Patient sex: M
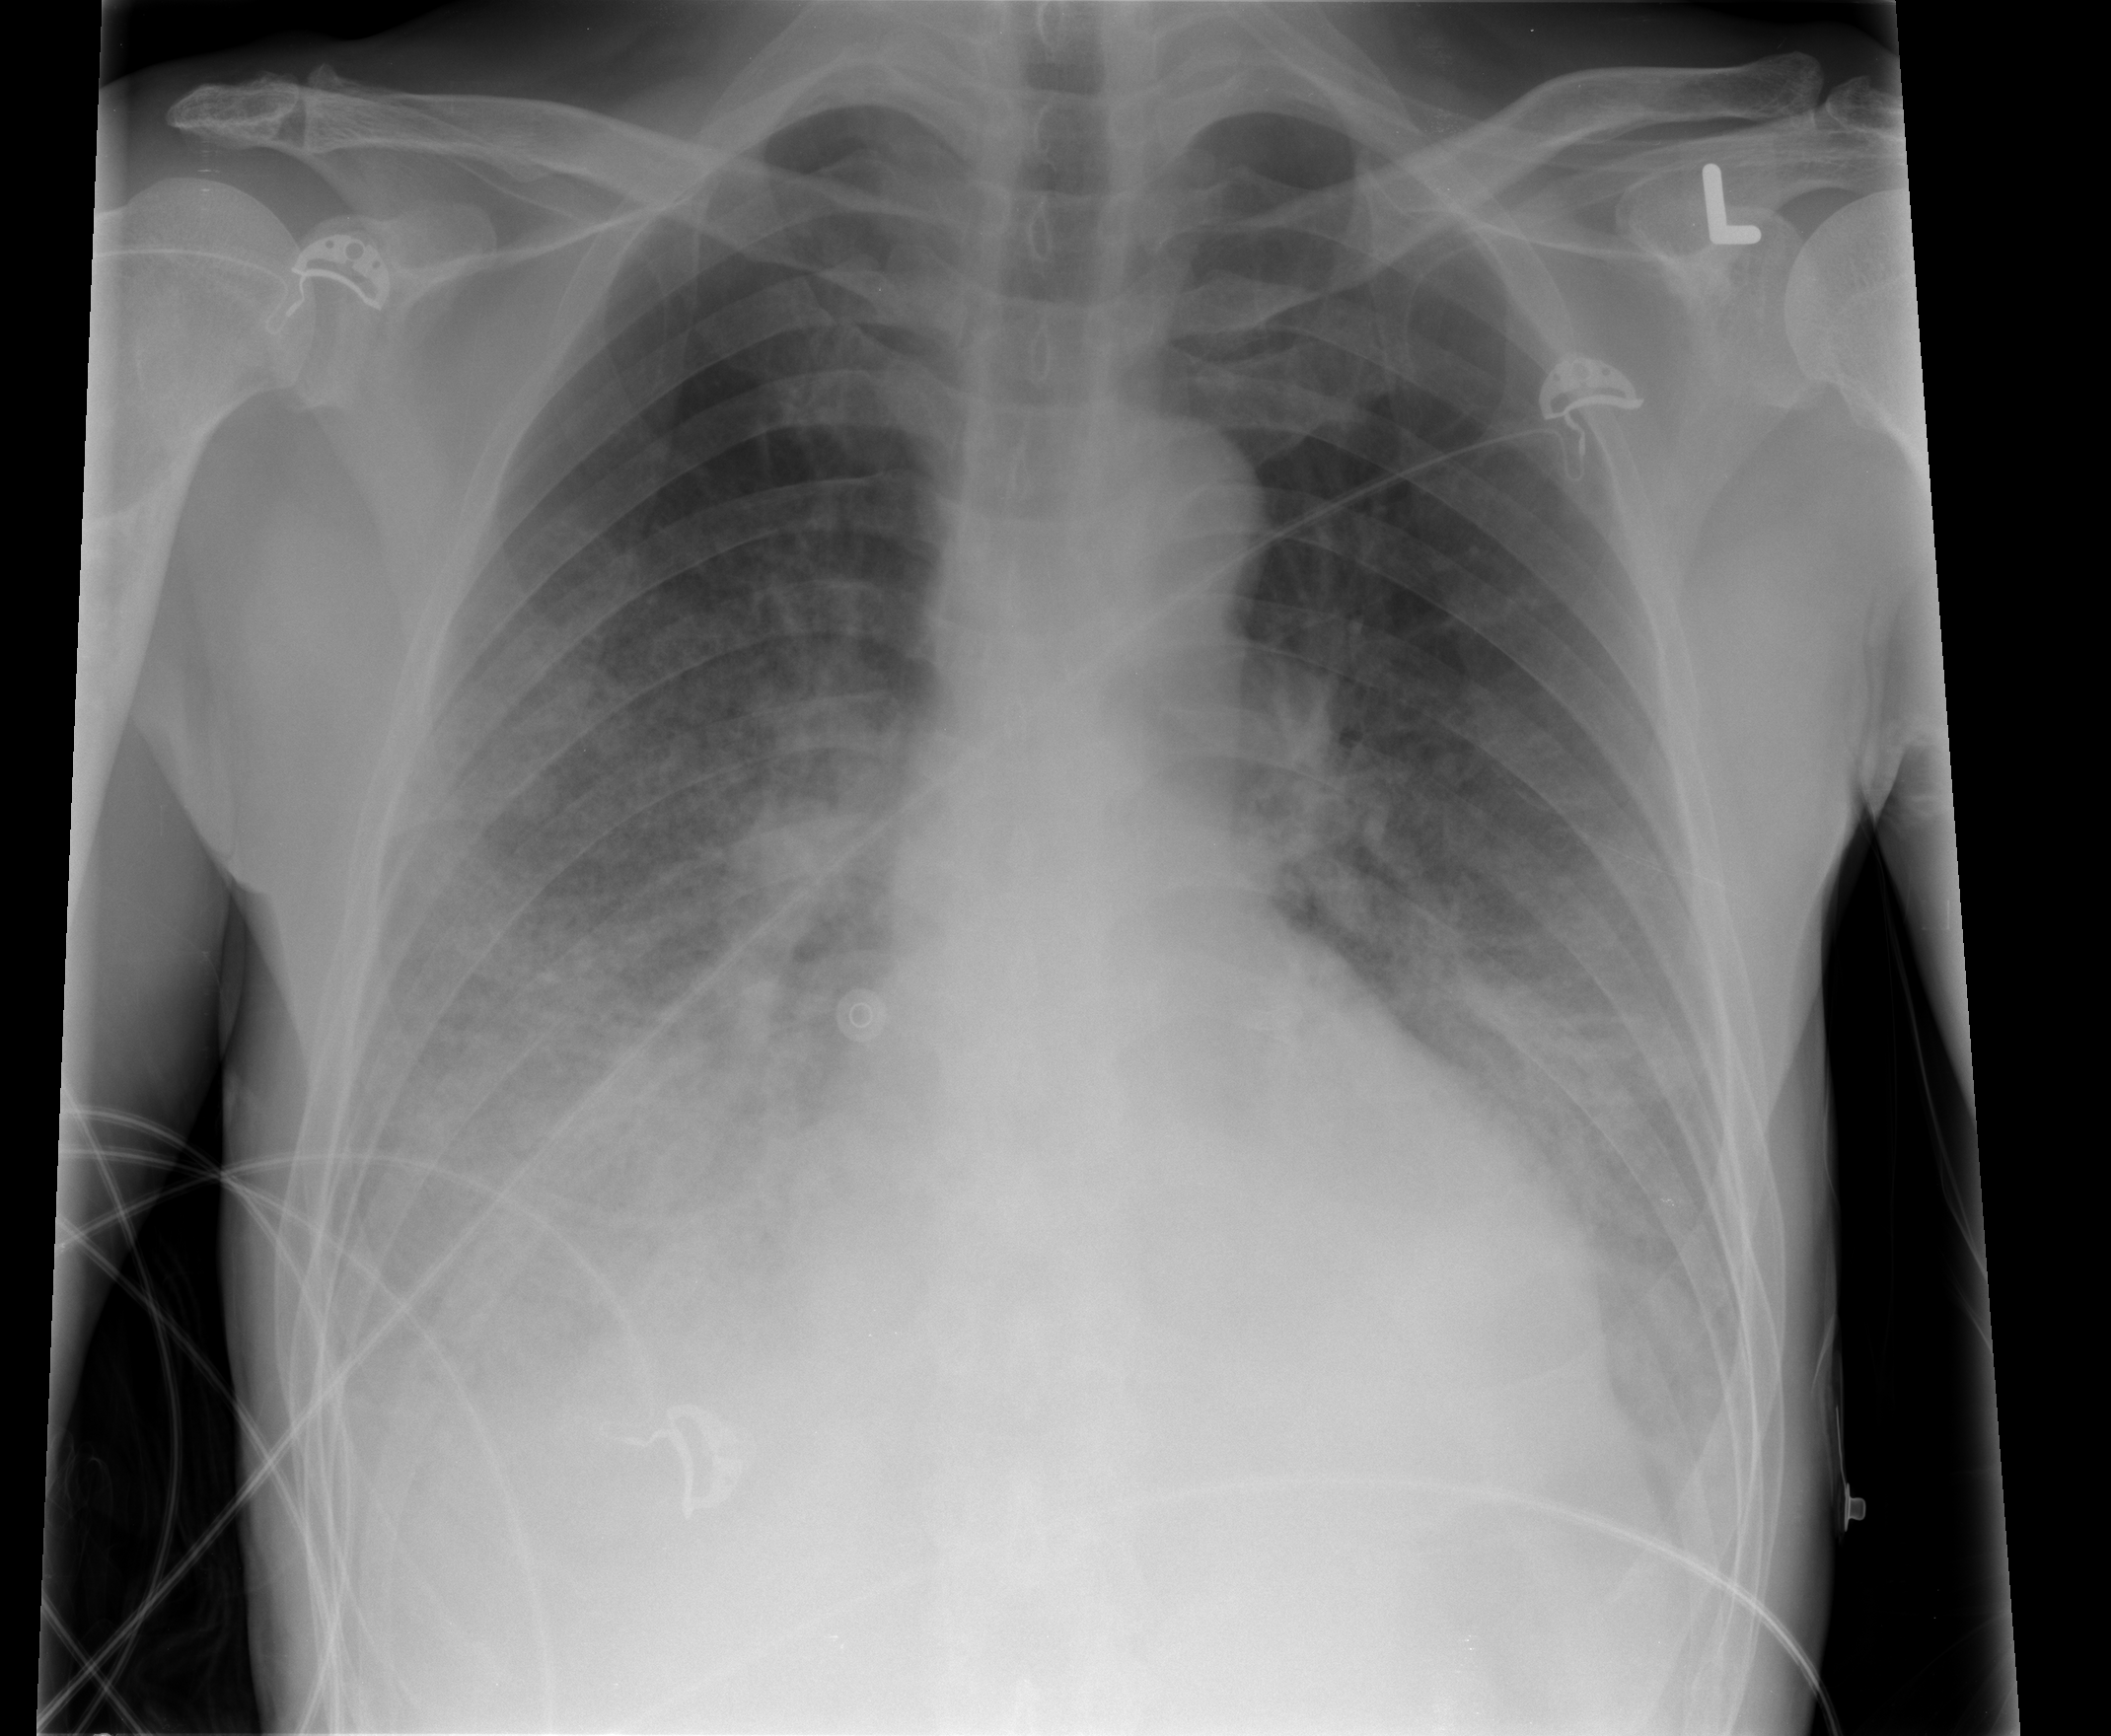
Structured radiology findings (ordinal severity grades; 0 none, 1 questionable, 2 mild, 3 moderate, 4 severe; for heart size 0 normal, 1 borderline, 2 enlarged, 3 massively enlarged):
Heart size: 0
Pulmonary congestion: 0
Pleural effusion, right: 2
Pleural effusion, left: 1
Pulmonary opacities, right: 3
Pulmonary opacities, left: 3
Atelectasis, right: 2
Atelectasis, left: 2